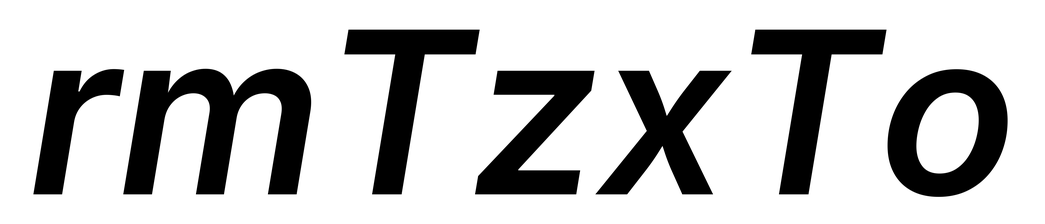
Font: Inter-Italic_SemiBold_Italic